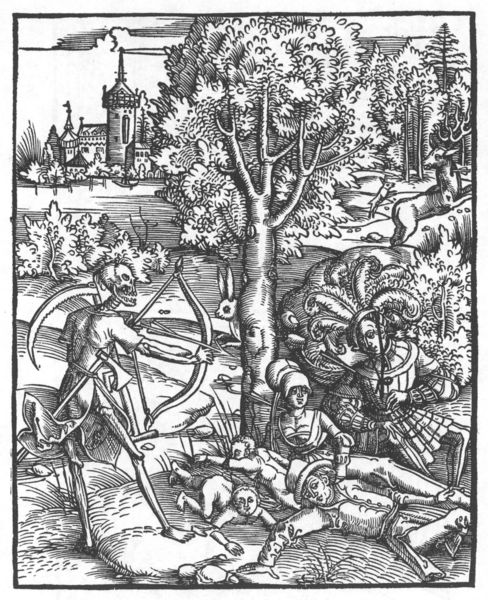
Titel: Sermones
Schlagwörter: baum, mann, bäume, stadt, frau, tod, familie, kinder, turm, holzschnitt, bogen, dorf, burg, druck, skelett, sterben, axt, pfeil, sense, gerippe, pest, sennsemann, holbein totentanz, holzschnitt mittelalter, vällerei